Question: i tryed to learn how working with a sql data source, i've find a sample name SQLiteTutorial in apple's sample
What bad, apple did not update their samples, so when i open apple sample file i've got many deprecated warning ....
in that case the code is
'''
// Set up the cell
SQLiteTutorialAppDelegate *appDelegate = (SQLiteTutorialAppDelegate *)[[UIApplication sharedApplication] delegate];
Animal *animal = (Animal *)[appDelegate.animals objectAtIndex:indexPath.row];
[cell setText:animal.name];
return cell;
'''
and Xcode said me setText is deprecated, but i did not find how to correct this.
The tutorial i'm working on is here : <URL>
I've got other warning in the app delegate
'''
// Execute the "checkAndCreateDatabase" function
[self checkAndCreateDatabase];
// Query the database for all animal records and construct the "animals" array
[self readAnimalsFromDatabase];
// Configure and show the window
[window addSubview:[navigationController view]];
[window makeKeyAndVisible];
}
'''
Xcode tell me that SQLiteTutorialAppDelegate may not respond to checkAndCreateDatabase and to readAnimalsFromDatabase
and the last thing in the RootViewController , instance method initWithData:cache not found

'''
/ Load the animals image into a NSData boject and then assign it to the UIImageView
NSData *imageData = [NSData dataWithContentsOfURL:[NSURL URLWithString:[animal imageURL]]];
UIImage *animalImage = [[UIImage alloc] initWithData:imageData cache:YES];
self.animalView.animalImage.image = animalImage;
}
'''
thanks if you have an answer.
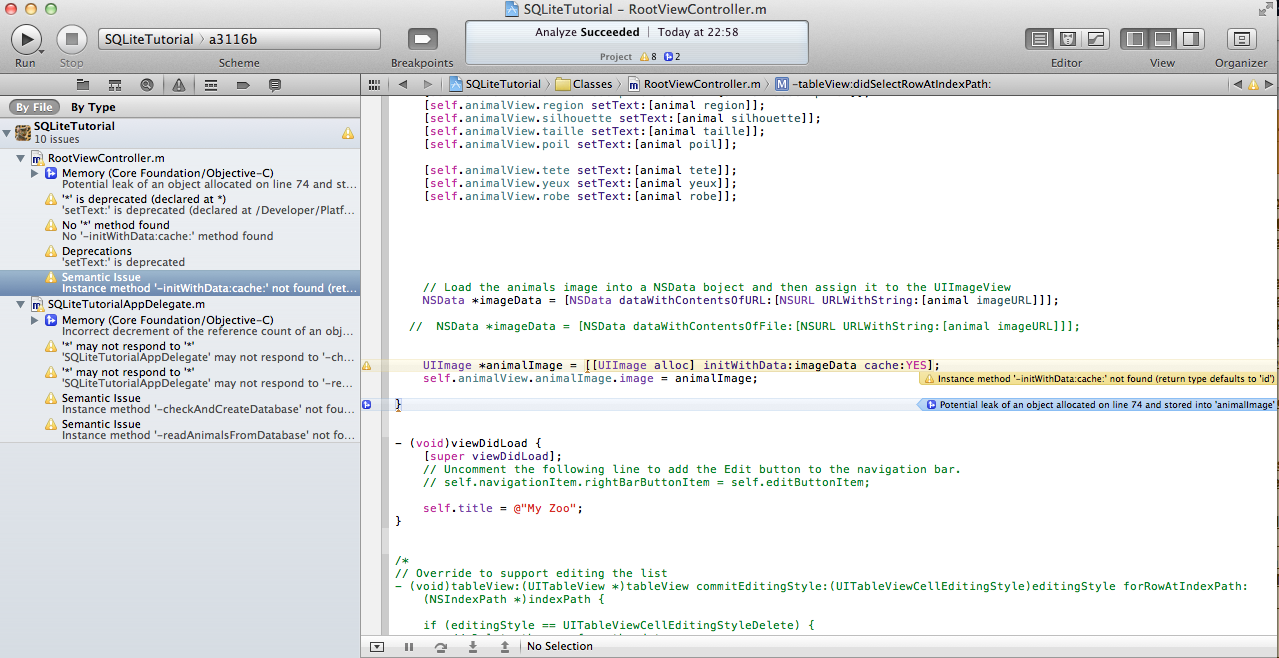
Answer: '''
cell.textLabel.text = animal.name;
'''
Is how you set text in the cell since iOS 3.0.
Don't know about other warning because they are related to the code You didn't post. Learning from such old code is not a good idea, you should probably find something slightly newer :)